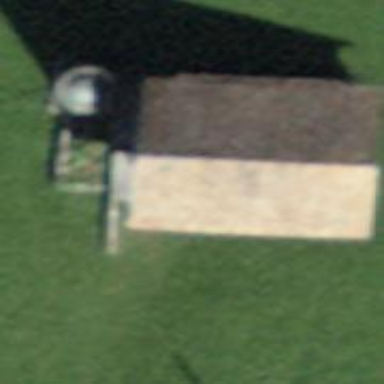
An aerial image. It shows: Rural barn.